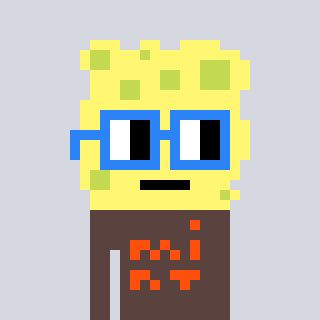
a pixel art character with square blue glasses, a sponge-shaped head and a darkbrown-colored body on a cool background